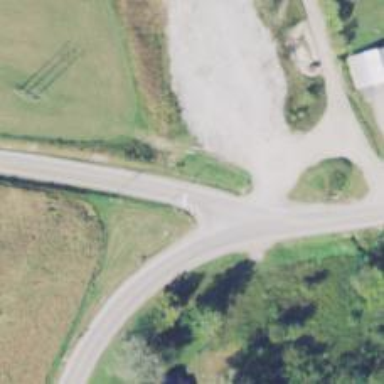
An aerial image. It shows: Secondary road.